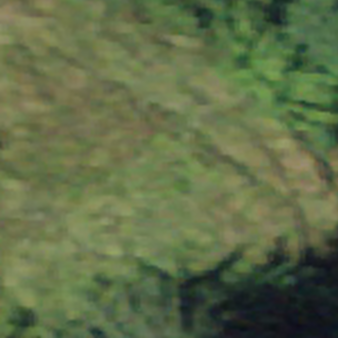
Label: other